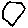
Label: hexagon